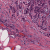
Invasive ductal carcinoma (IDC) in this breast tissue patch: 1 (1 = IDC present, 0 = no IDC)